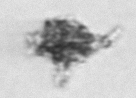
Label: detritus